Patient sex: M
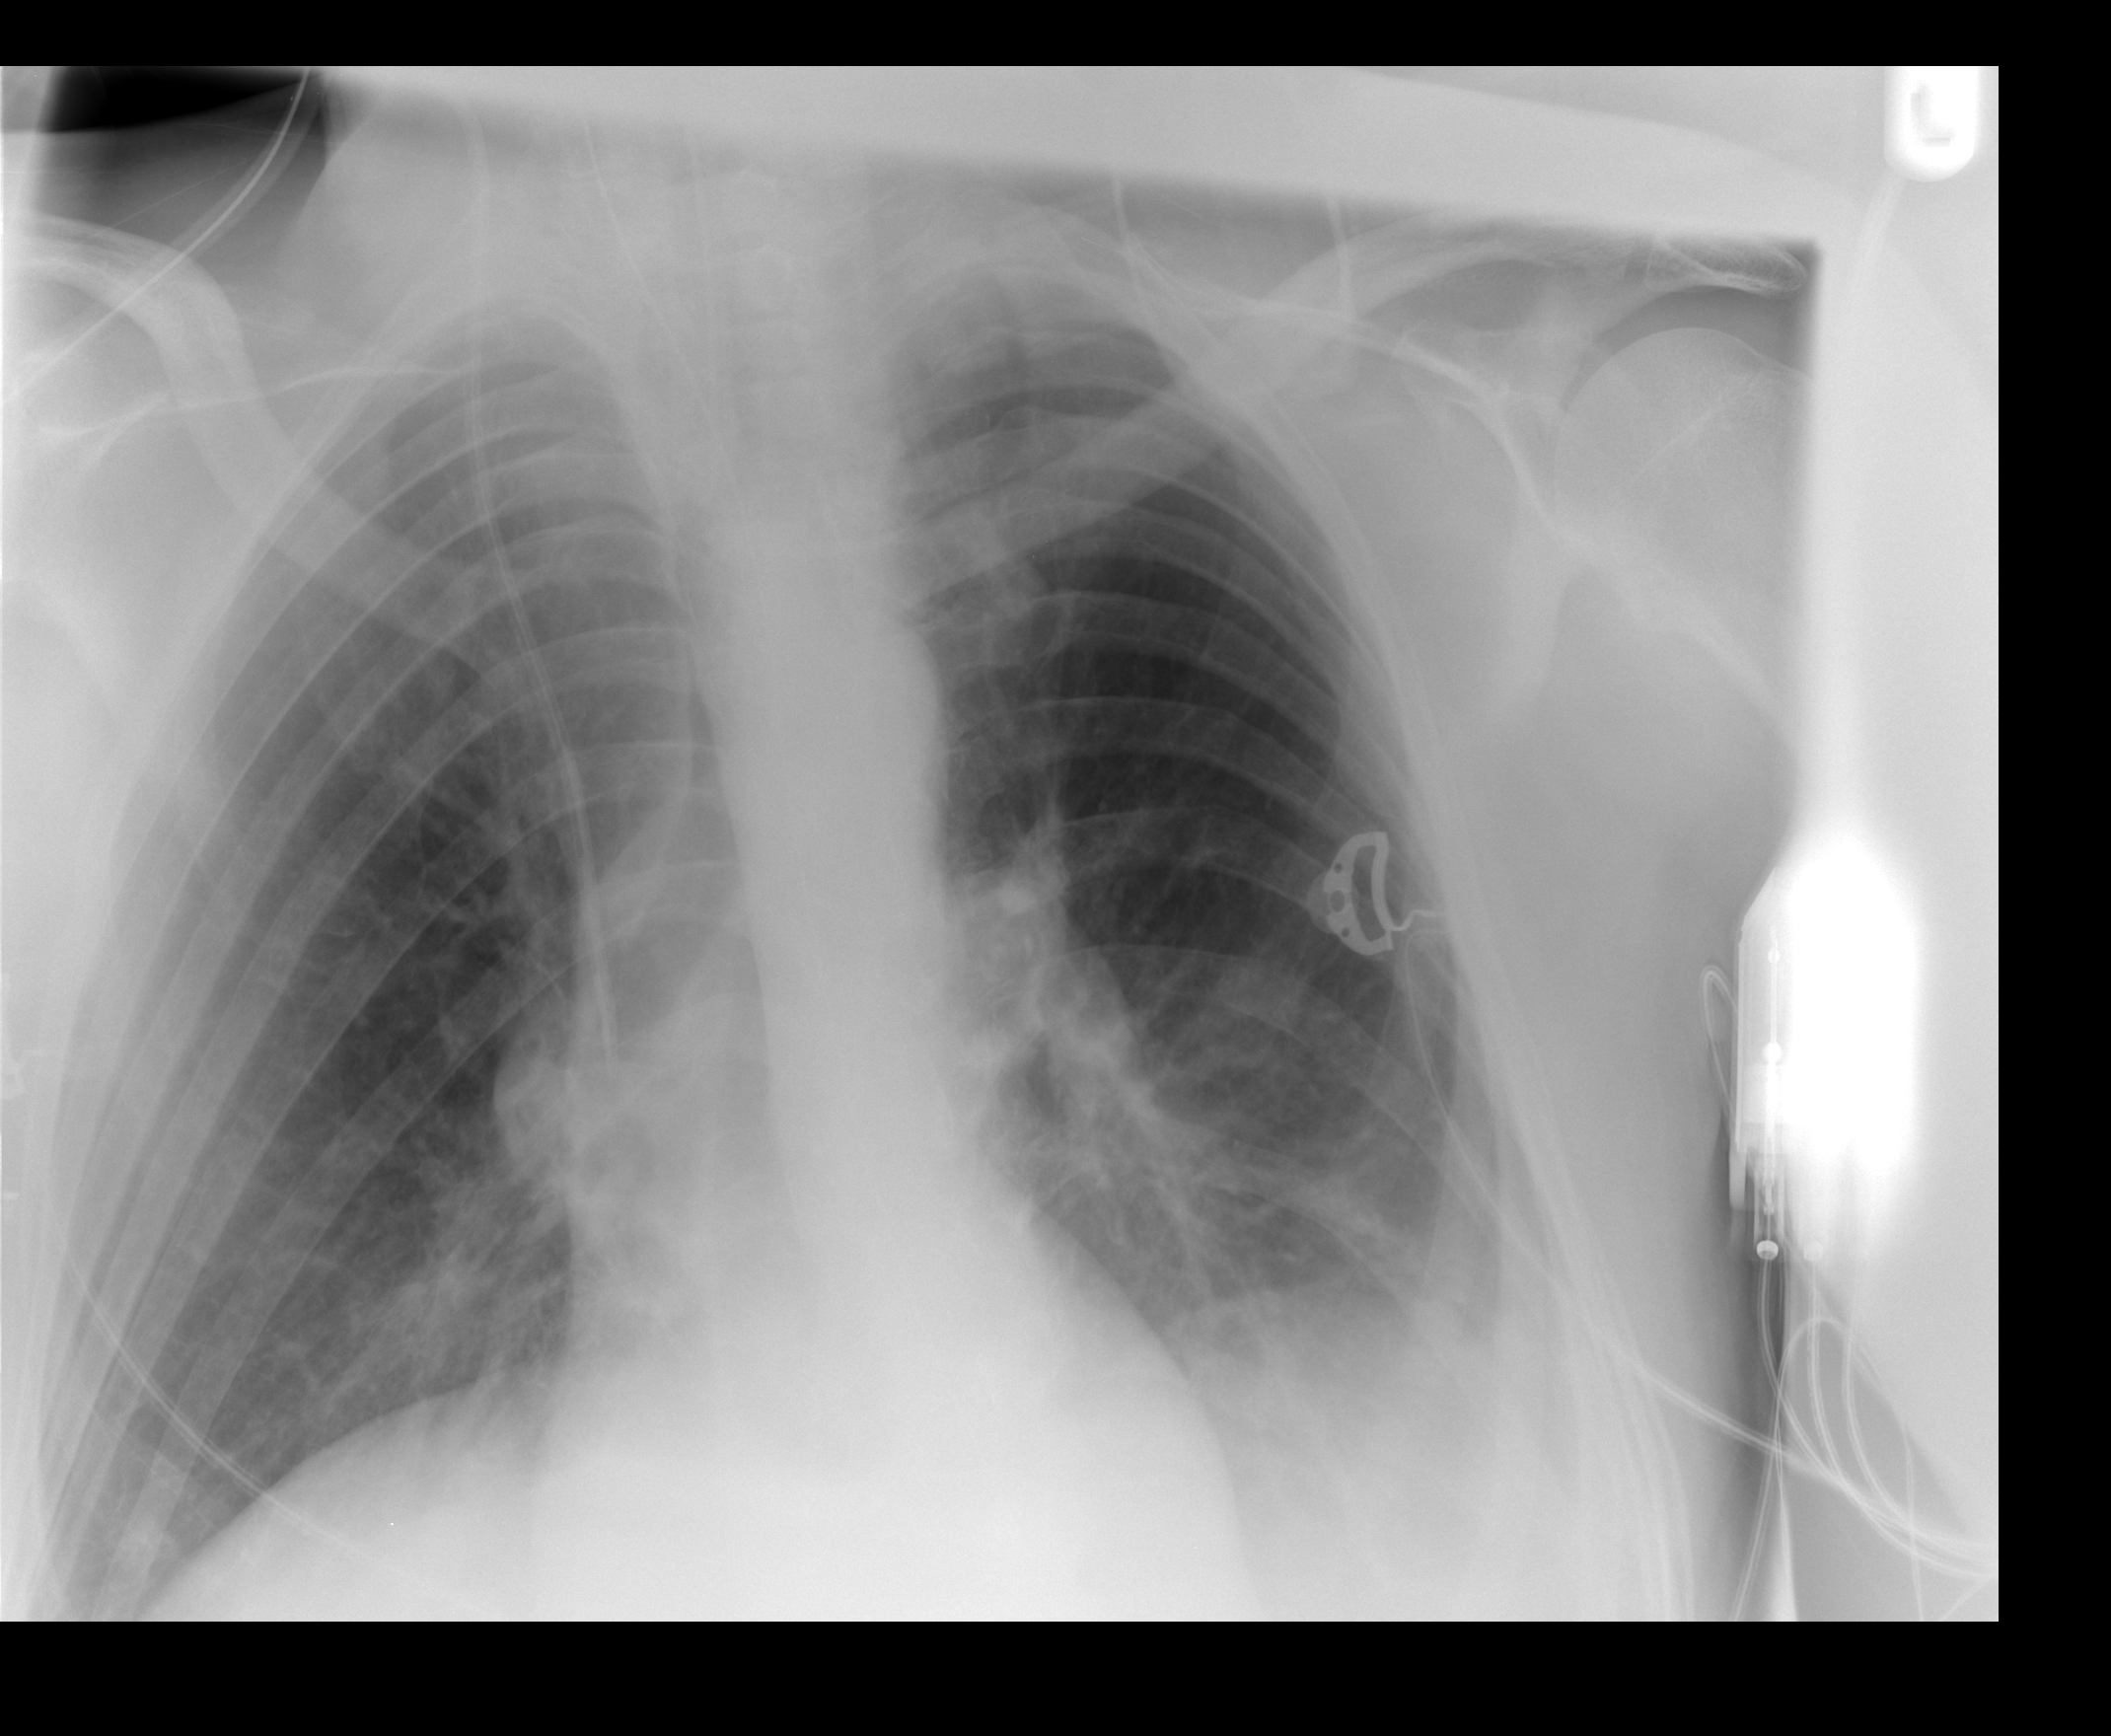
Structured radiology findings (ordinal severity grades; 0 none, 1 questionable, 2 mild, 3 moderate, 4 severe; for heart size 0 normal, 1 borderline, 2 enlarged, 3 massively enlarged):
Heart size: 0
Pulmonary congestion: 1
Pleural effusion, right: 1
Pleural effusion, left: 2
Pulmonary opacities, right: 0
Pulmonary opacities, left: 2
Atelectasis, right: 0
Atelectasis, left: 2